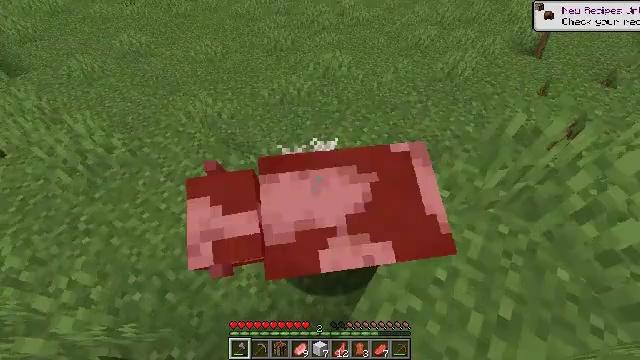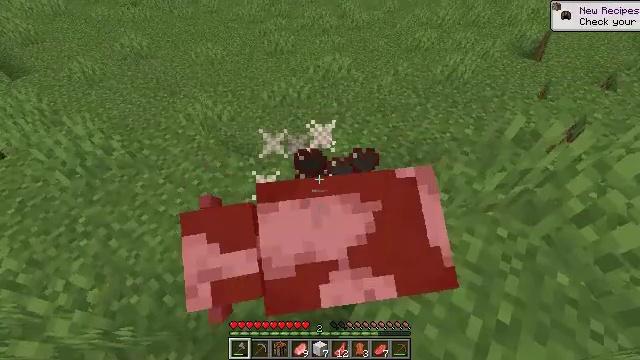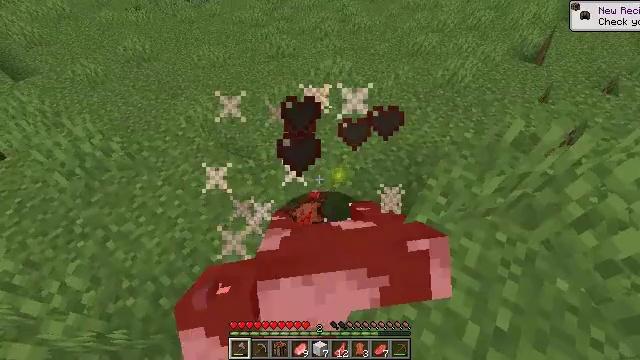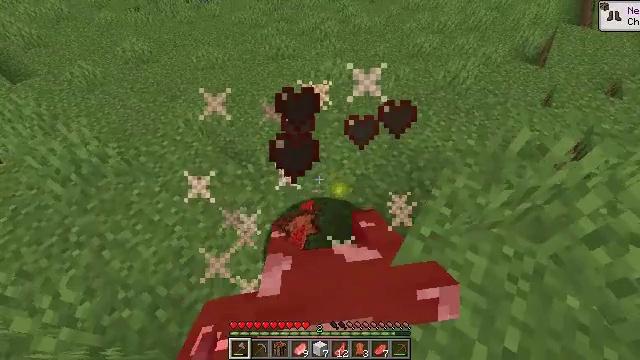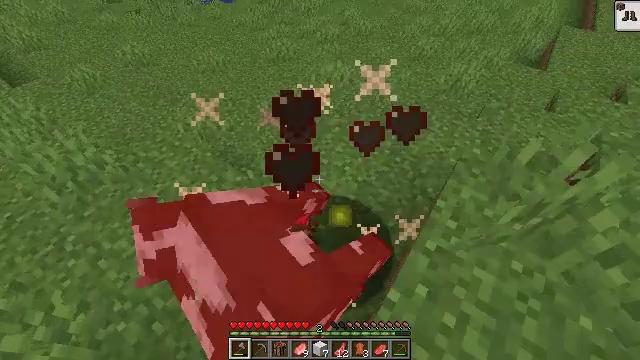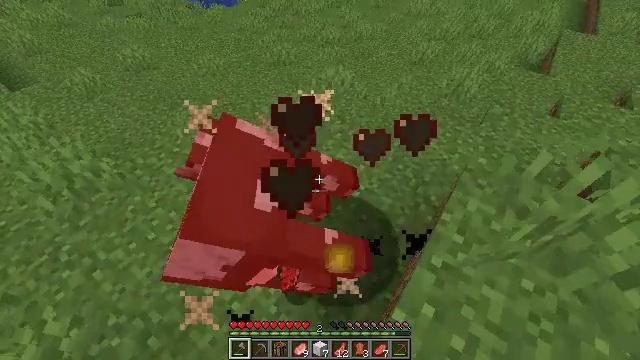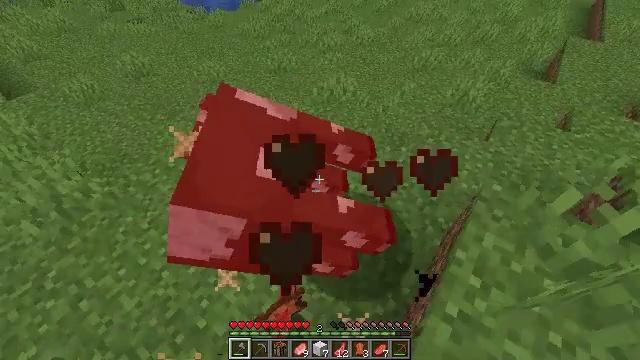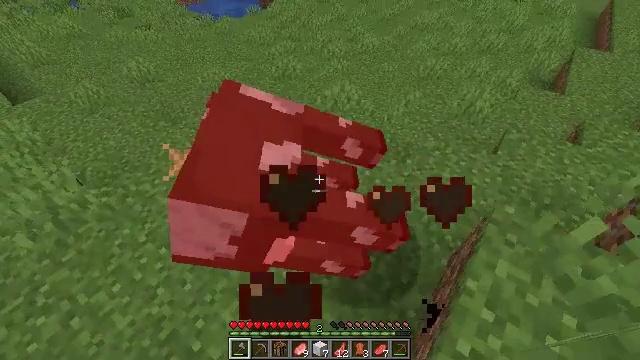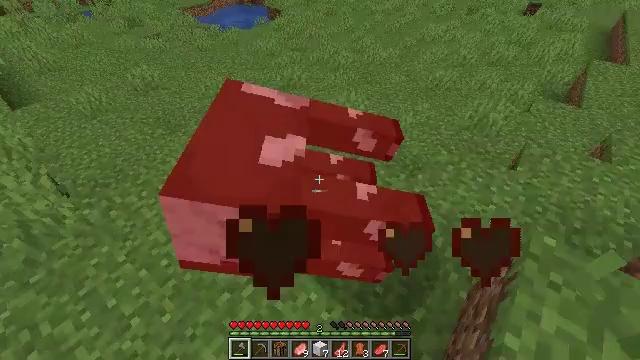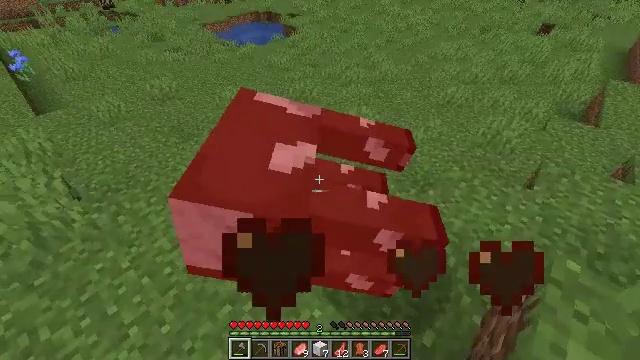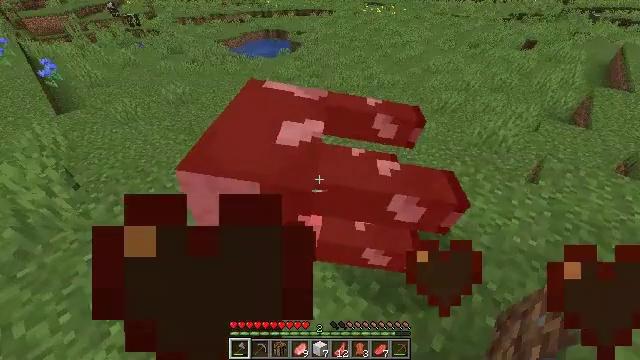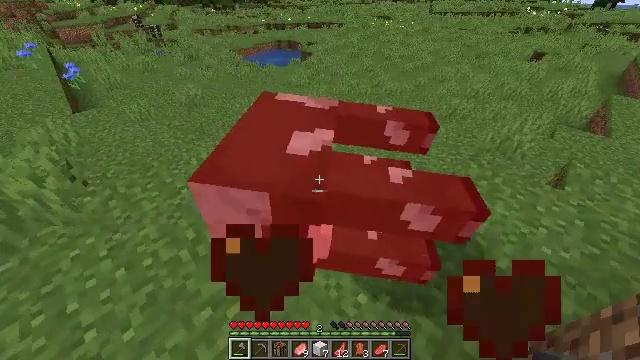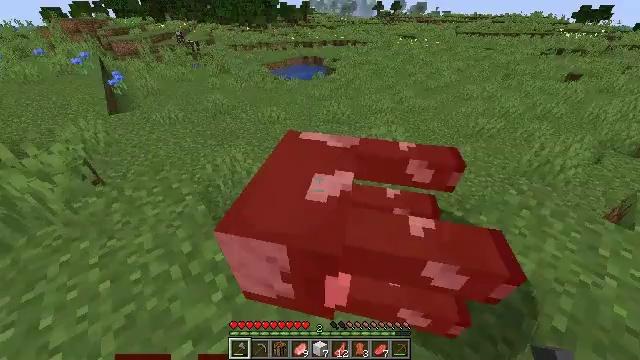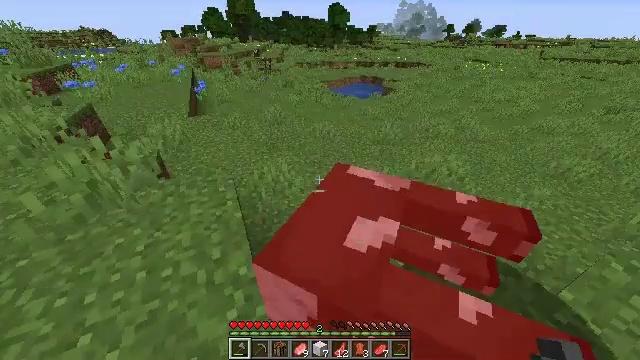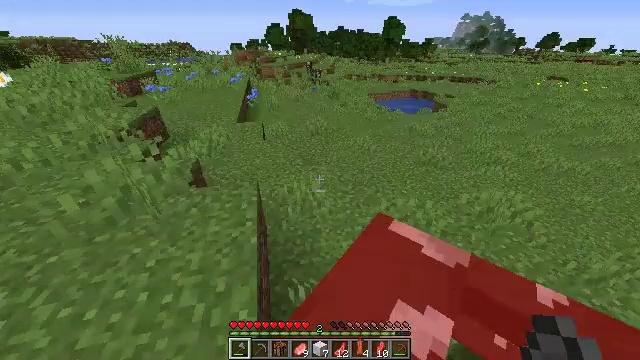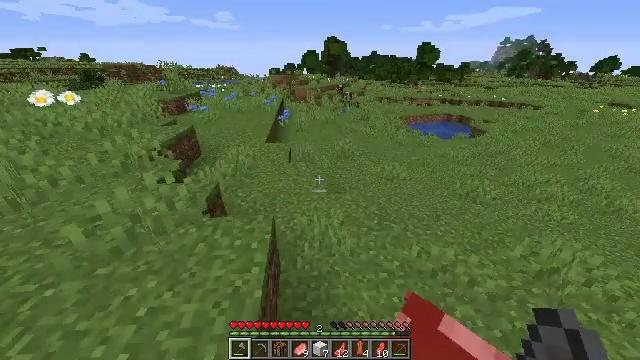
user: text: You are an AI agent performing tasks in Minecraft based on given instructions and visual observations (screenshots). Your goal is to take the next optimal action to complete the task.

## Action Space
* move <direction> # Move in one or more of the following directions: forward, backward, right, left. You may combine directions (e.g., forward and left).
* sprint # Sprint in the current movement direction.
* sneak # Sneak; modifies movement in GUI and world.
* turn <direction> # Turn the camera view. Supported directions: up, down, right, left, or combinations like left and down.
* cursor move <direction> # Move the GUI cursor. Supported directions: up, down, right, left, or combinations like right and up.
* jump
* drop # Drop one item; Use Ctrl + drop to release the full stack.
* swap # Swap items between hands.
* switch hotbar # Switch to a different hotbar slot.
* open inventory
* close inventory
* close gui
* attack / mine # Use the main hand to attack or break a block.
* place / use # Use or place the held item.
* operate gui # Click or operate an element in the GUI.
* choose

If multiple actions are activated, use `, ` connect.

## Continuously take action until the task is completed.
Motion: motion action
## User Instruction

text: Gather grass on the ground.
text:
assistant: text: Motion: no_op
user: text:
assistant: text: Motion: no_op
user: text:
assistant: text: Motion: move forward
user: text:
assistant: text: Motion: move forward
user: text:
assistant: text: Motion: move forward
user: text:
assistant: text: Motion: move forward
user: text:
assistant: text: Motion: move forward, turn left and up
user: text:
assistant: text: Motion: move forward, sprint, turn left and up
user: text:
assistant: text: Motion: move forward, sprint, turn left and up
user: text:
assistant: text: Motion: move forward, sprint
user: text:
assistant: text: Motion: move forward, sprint, turn left and up
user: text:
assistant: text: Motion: move forward, sprint, turn left and up
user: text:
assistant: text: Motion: move forward, sprint, turn left and up
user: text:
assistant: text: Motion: move forward, sprint, turn left and up
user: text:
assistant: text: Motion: move forward, sprint, turn left and up
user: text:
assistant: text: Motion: move forward, sprint, turn left and up
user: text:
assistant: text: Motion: move forward, sprint, turn right and up
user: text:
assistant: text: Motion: move forward, sprint
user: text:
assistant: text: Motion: move forward, sprint, jump
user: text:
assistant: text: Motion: move forward, sprint, jump
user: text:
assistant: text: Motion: move forward, sprint, jump
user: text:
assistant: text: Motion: move forward, sprint, turn left, jump
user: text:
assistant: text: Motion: move forward, sprint, turn left and up, jump
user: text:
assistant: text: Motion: move forward, sprint, turn left and down, jump
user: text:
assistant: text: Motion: move forward, sprint, turn left and down, jump
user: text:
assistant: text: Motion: move forward, sprint, turn left, jump
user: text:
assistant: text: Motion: move forward, sprint, turn left, jump
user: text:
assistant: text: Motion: move forward, sprint, jump
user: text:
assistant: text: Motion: move forward, sprint, jump
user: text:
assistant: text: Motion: move forward, sprint, jump